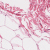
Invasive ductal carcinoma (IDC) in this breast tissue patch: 0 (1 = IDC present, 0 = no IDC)